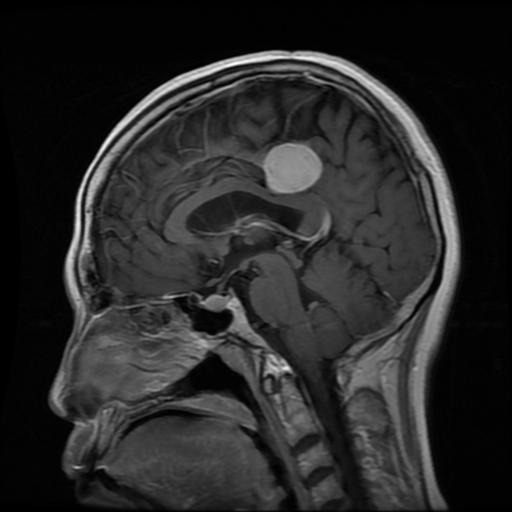
Label: meningioma